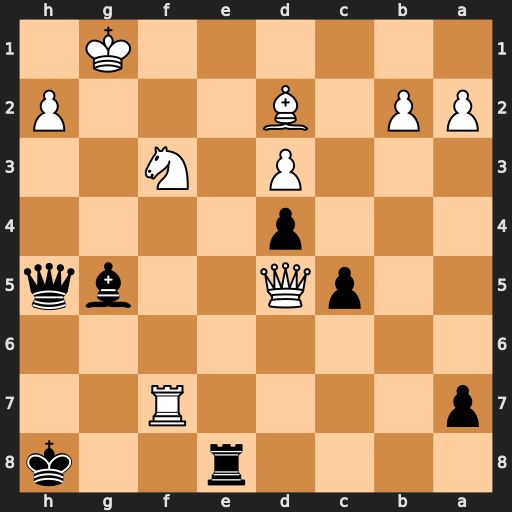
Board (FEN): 4r2k/p4R2/8/2pQ2bq/3p4/3P1N2/PP1B3P/6K1
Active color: b
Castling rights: -
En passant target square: -
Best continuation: Be3+ Bxe3 Qxd5